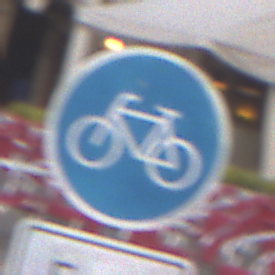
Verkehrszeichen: Radweg
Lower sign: HinweisDurchVerbaleAngabe2
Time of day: SunriseSunset
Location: Outdoor (Urban)
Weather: PartlyCloudy
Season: NotSpecified
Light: Natural